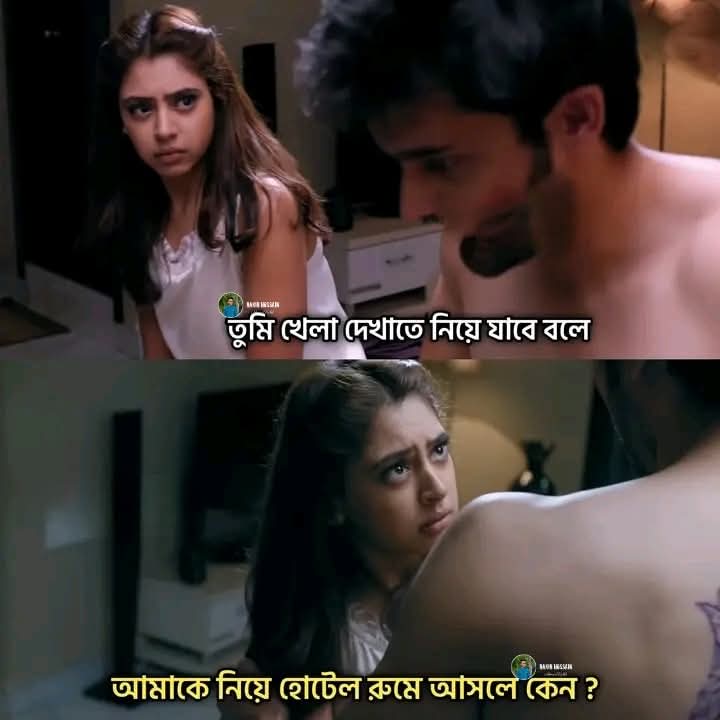
Text: তুমি খেলা দেখাতে নিয়ে যাবে বলে
আমাকে নিয়ে হোটেল রুমে আসলে কেন?
Label: Non Hate